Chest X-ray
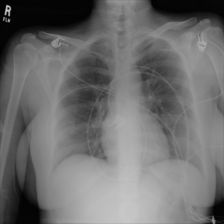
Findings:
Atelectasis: negative
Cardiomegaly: negative
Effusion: negative
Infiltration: negative
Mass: negative
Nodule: negative
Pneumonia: negative
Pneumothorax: negative
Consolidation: negative
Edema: negative
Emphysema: negative
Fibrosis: negative
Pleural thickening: negative
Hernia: negative